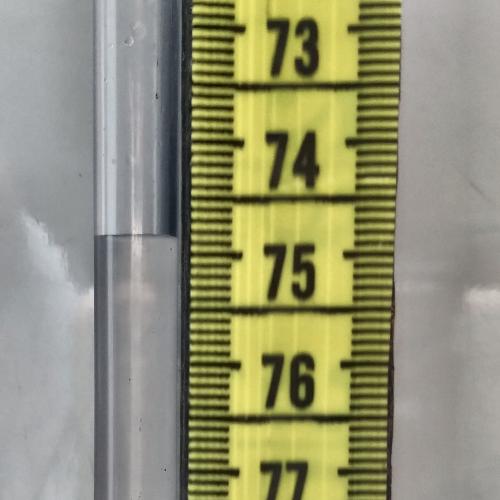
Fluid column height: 74.9 cm